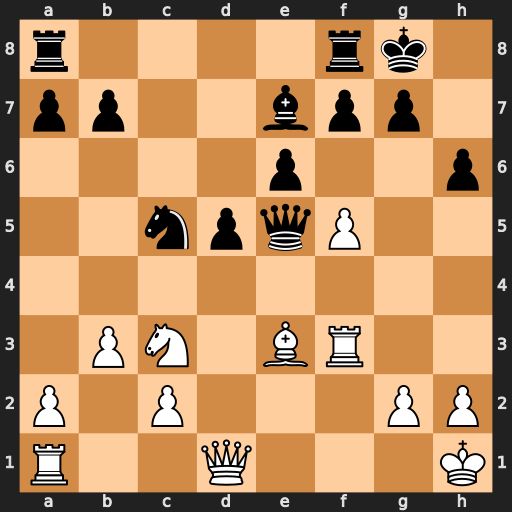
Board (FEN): r4rk1/pp2bpp1/4p2p/2npqP2/8/1PN1BR2/P1P3PP/R2Q3K
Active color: w
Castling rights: -
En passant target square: -
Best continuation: Bd4 Qd6 f6 Bxf6 Bxf6